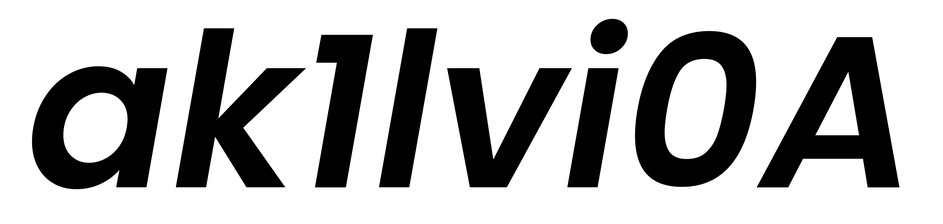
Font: Poppins-SemiBoldItalic